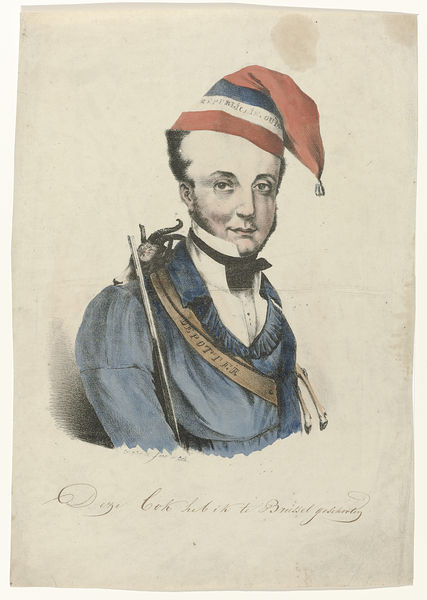
Titel: Spotprent op Louis Joseph de Potter
Künstler: Henricus Leonardus van den Houten
Standort: Amsterdam
Institution: Rijksmuseum
Schlagwörter: blau, mann, frankreich, hut, schwarz, weiss, zeichnung, rot, mütze, kragen, portrait, schärpe, stab, trikolore, tricolore, hat, soldier, karikatur, junge, fliege, druck, stich, karrikatur, revolution, reh, uniform, zipfel, zipfelmütze, ziege, jakobiner, franzose, jakobinermütze, fear, weapon, demokratie, fliebe, jjacke, happyness, französische revolution tricolore